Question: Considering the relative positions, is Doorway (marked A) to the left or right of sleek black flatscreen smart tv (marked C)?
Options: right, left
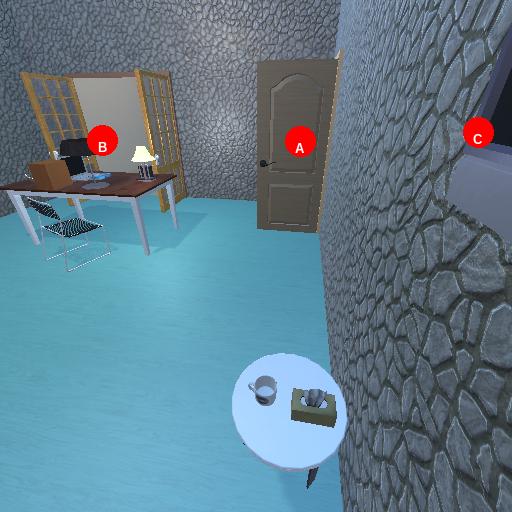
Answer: right